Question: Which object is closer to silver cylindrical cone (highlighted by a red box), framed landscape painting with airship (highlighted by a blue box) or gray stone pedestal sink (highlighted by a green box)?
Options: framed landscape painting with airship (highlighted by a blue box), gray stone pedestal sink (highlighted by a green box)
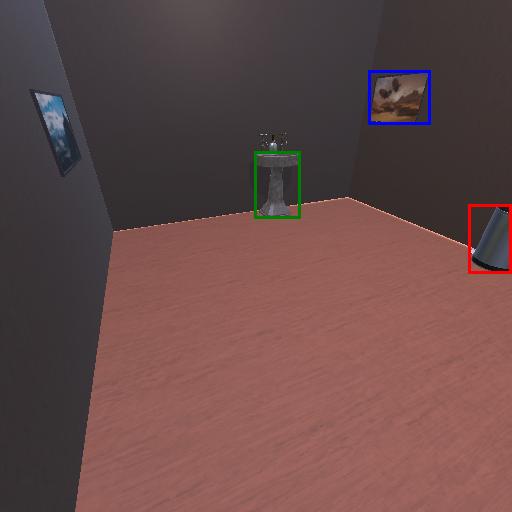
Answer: framed landscape painting with airship (highlighted by a blue box)